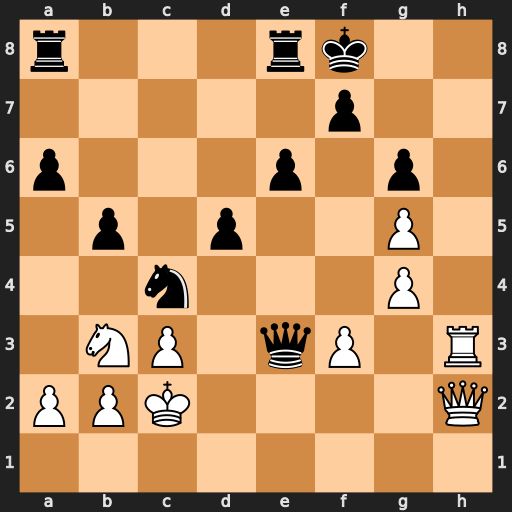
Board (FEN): r3rk2/5p2/p3p1p1/1p1p2P1/2n3P1/1NP1qP1R/PPK4Q/8
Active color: w
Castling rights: -
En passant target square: -
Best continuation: Rh8+ Ke7 Qc7#